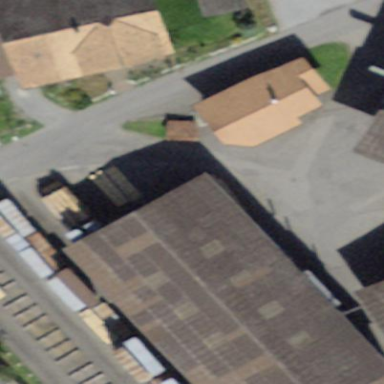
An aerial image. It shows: View of roof of building.